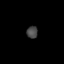
Tissue: lung
Cell type: T cells
Senescence score: 0.2321
Nuclear area (px): 133
Mean DAPI intensity: 69.82